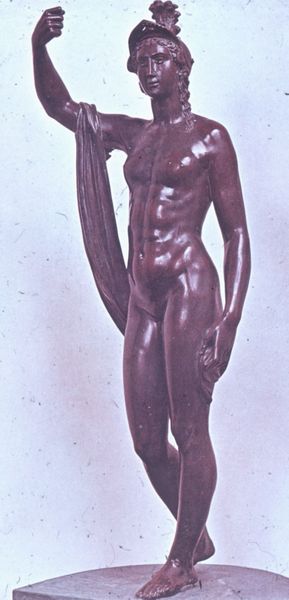
Titel: Minerva
Künstler: Benvenuto Cellini
Institution: Florenz, Bargello
Schlagwörter: akt, feder, hand, mann, nackt, umhang, braun, frau, haar, hut, marmor, schwarz, tuch, arm, figur, pose, locken, skulptur, statue, brüste, stab, lanze, muskeln, metall, bronze, kontrapost, waden, foto, antike, soldat, helm, göttin, römer, toga, krieger, griechenland, jagt, merkur, kopfschmuck, grieche, athene, römisch, grichisch, bronce, bronzeskulptur, bronze#, sabine, görrin, bronzebraun, siegesbewusst